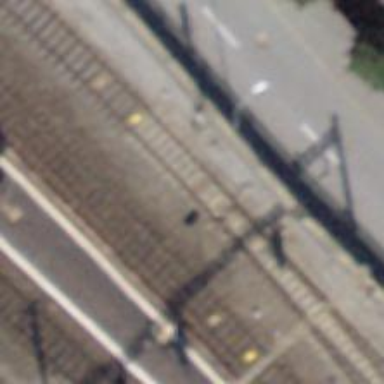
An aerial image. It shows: Railway switch.